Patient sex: M
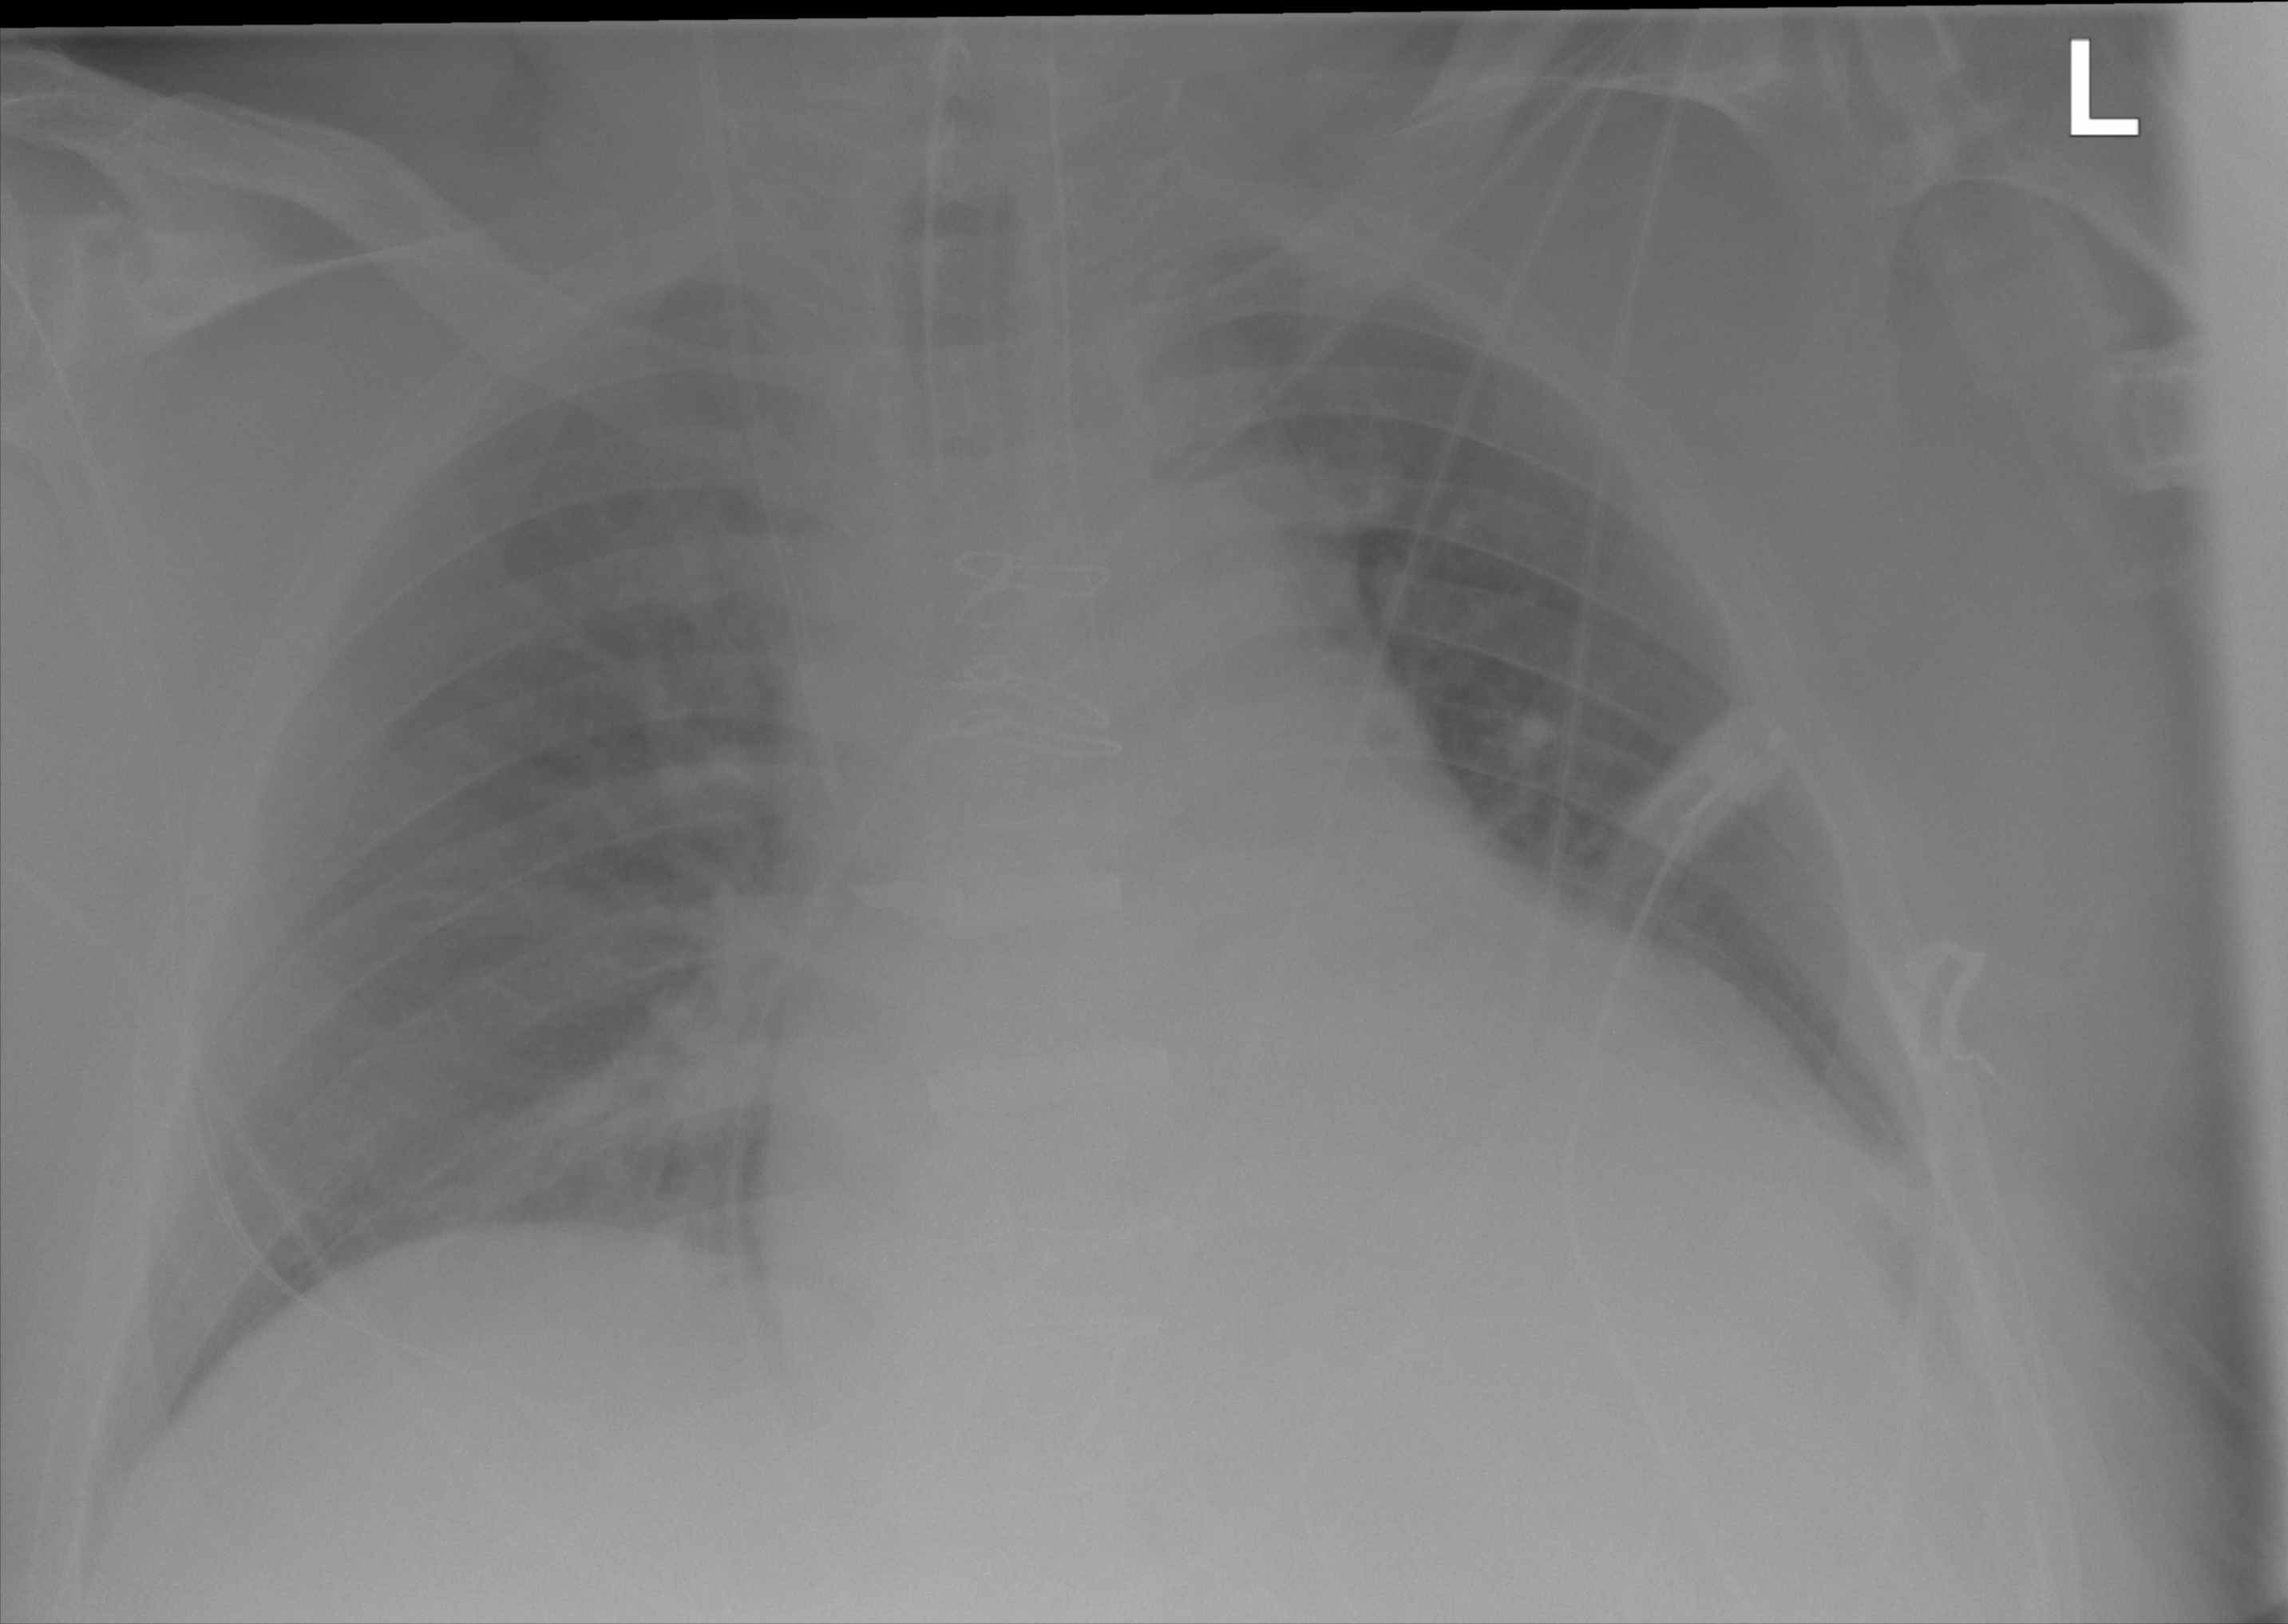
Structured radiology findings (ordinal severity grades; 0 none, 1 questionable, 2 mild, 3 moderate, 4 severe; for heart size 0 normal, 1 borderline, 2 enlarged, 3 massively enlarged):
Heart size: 2
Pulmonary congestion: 0
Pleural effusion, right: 0
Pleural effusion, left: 2
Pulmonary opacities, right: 0
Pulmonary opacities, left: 2
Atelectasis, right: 0
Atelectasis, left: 0